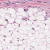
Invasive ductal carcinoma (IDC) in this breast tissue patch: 1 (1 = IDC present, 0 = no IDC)